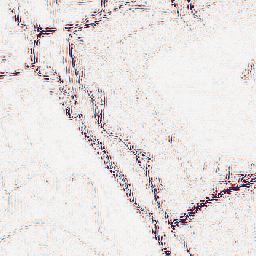
Category: wavelet
Decomposition family: wavelet_dwt
Decomposition parameters: wavelet: db2
level: 2
Upsampling method: cubic_mitchell
Upsampling parameters: scale: 2
Upsampling scale: 2